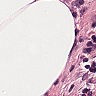
Metastatic tissue present: no